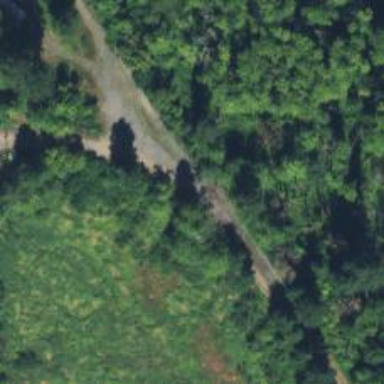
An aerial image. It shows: Disused railway line that has been preserved.